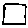
Label: square